Aerial crown-view tile of a tropical tree (Barro Colorado Island, Panama), acquired 20250818:
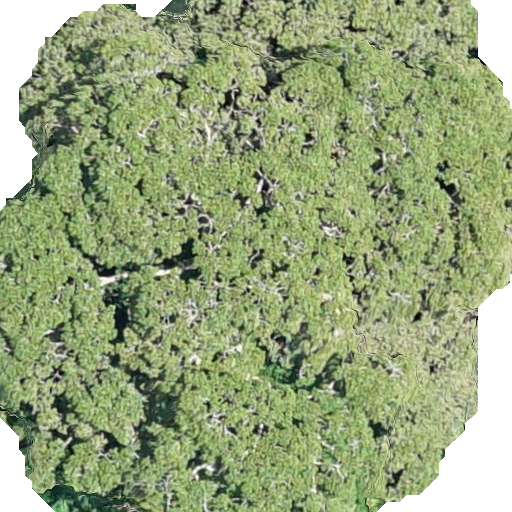
Species: Sterculia apetala
GBIF accepted scientific name: Sterculia apetala
Crown area: 397.116 m²